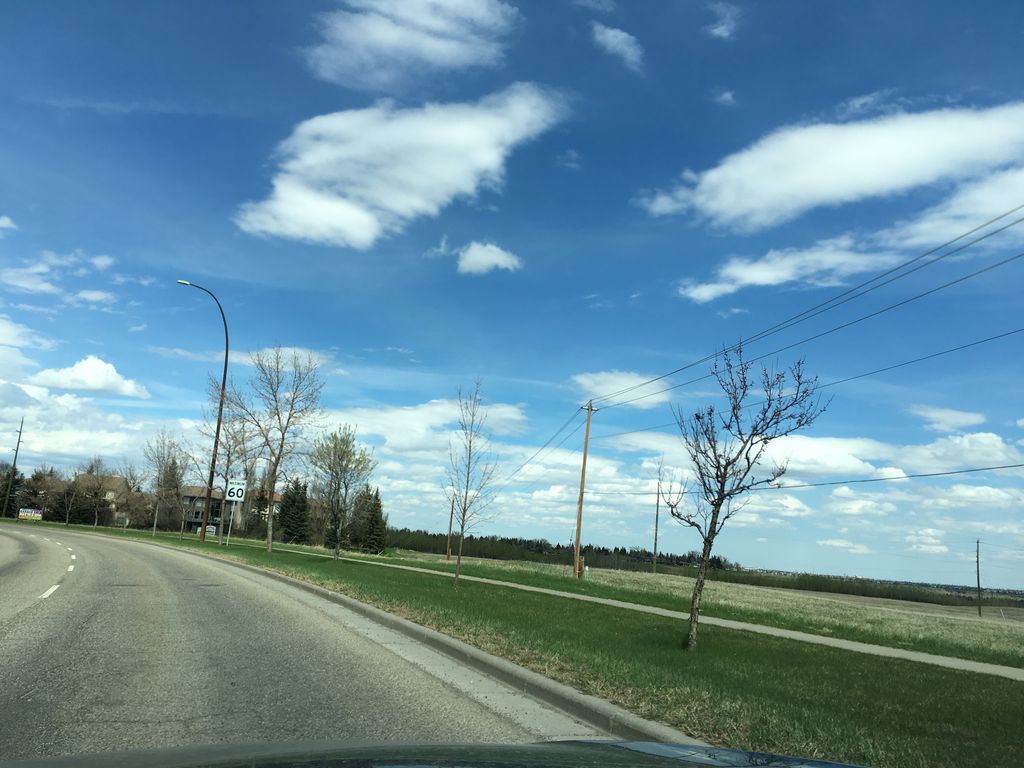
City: calgary